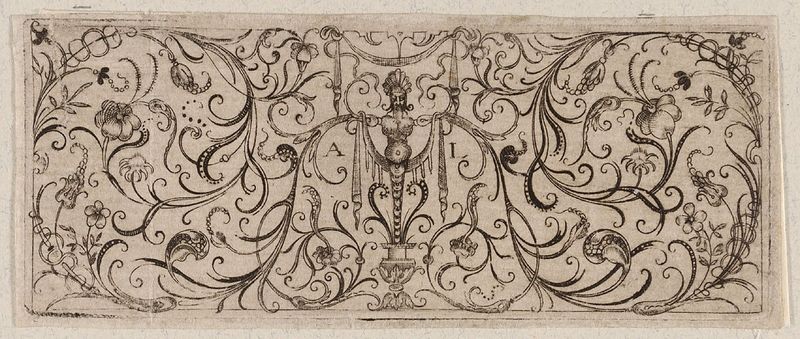
Titel: Rankenfries
Künstler: Andreas Luining
Standort: Hamburg
Institution: Museum für Kunst und Gewerbe Hamburg
Schlagwörter: blüten, bart, papier, grafik, graphik, floral, ornamente, fotografie, photographie, druckgraphik, druckgrafik, stich, herme, kupferstich, groteske, hochrenaissance, rankenwerk, rankenornament, reproduktionen, blumenornamente, druckerzeugnisse, schweifwerk, ornamentstich, vorlageblätter